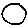
Label: circle